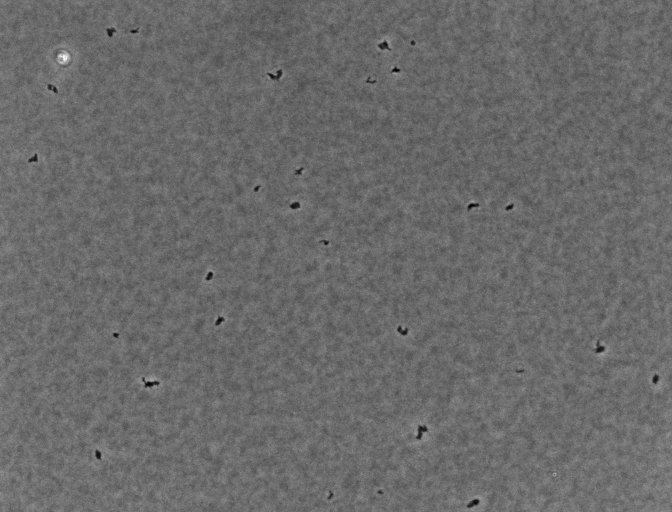
Phase contrast microscopy, 20x objective, 3 h incubation